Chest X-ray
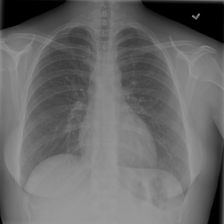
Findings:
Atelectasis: negative
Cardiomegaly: negative
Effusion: negative
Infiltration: negative
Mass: negative
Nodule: negative
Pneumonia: negative
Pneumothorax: negative
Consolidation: negative
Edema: negative
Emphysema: negative
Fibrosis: negative
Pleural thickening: negative
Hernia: negative